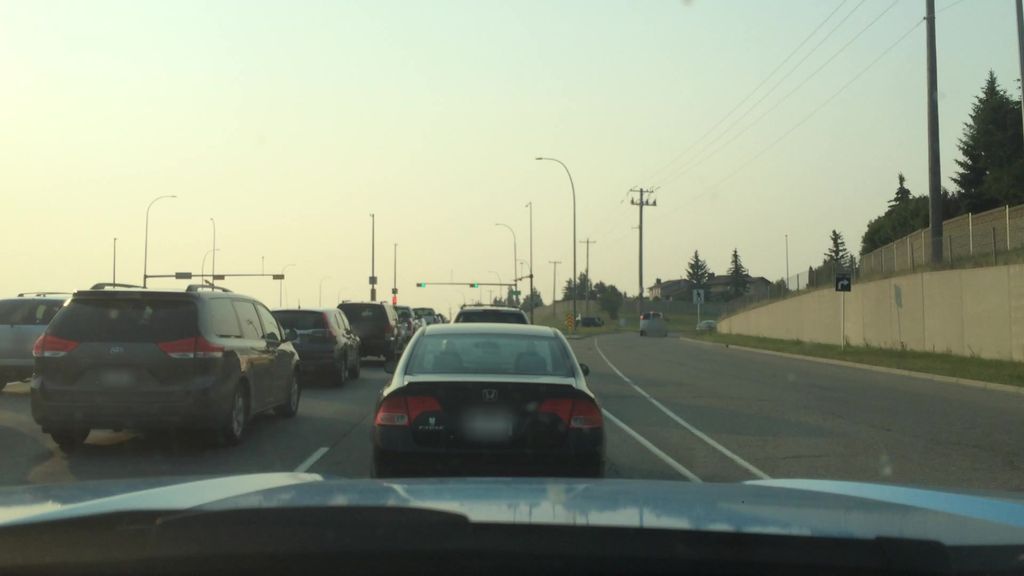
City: calgary